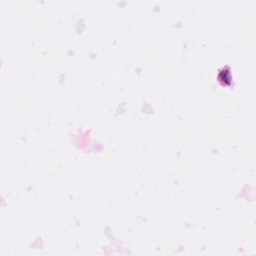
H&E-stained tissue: Breast